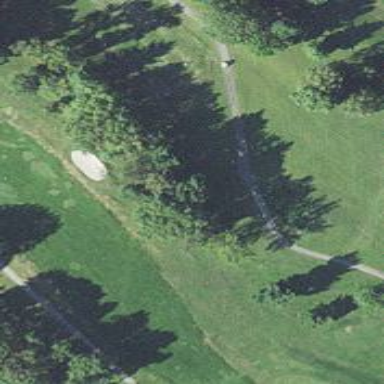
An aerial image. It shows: View of golf hole.